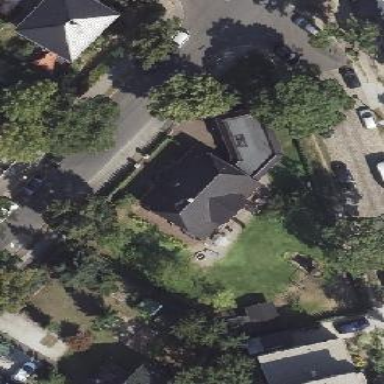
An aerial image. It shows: Detached building with hipped roof.